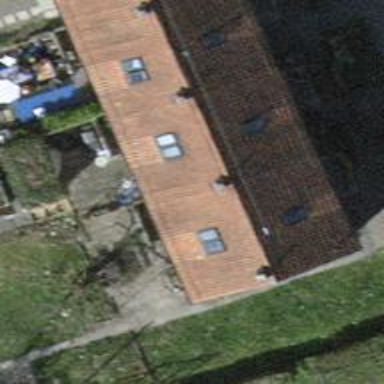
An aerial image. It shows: Gabled house with roof tiles in beige color. The roof is oriented across the building and its color is orangish red.